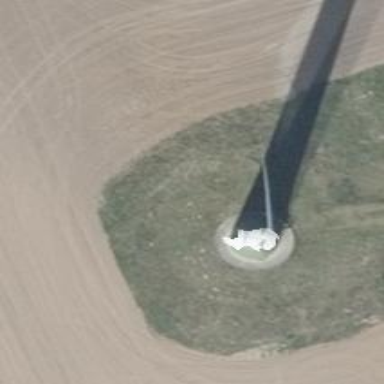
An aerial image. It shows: Wind generator in the form of horizontal axis wind turbine.